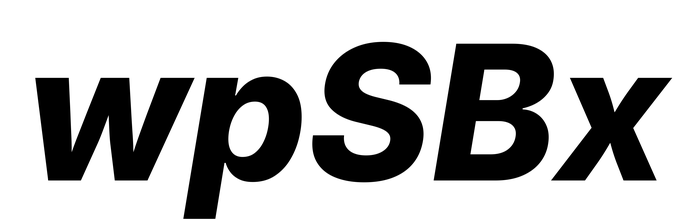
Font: Inter-Italic_ExtraBold_Italic